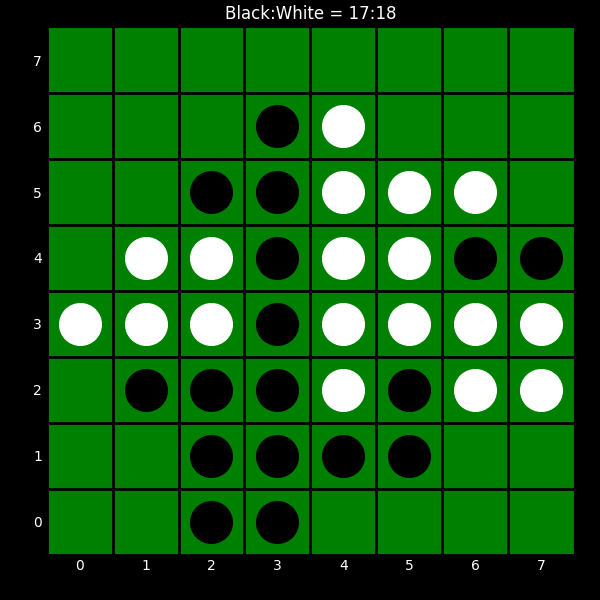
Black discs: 17
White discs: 18